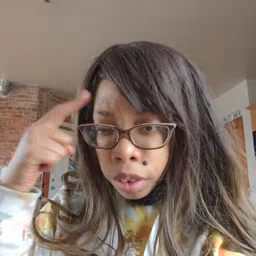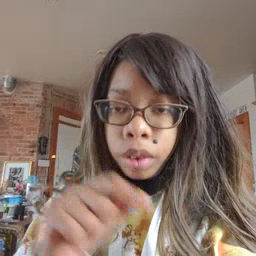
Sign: for